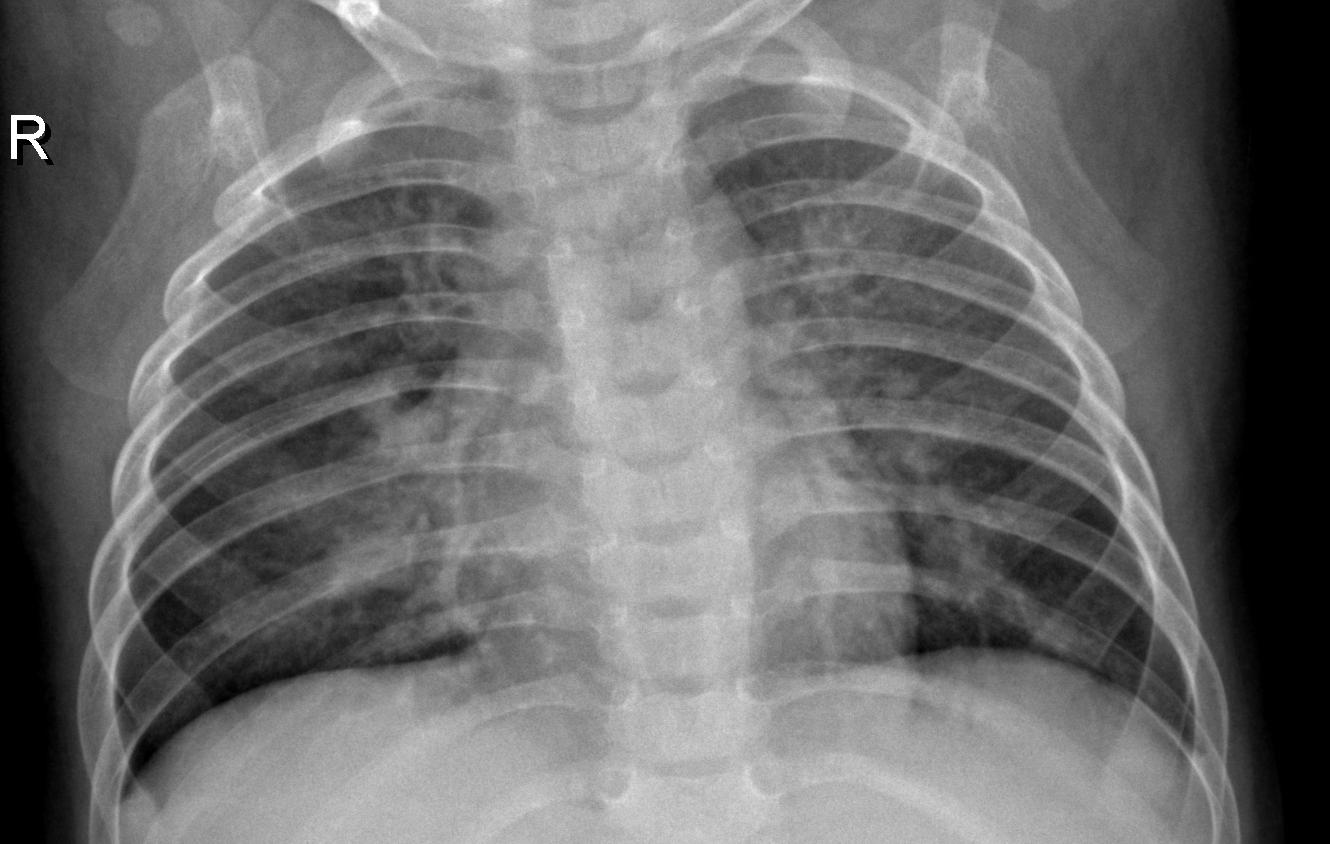
Diagnosis: PNEUMONIA